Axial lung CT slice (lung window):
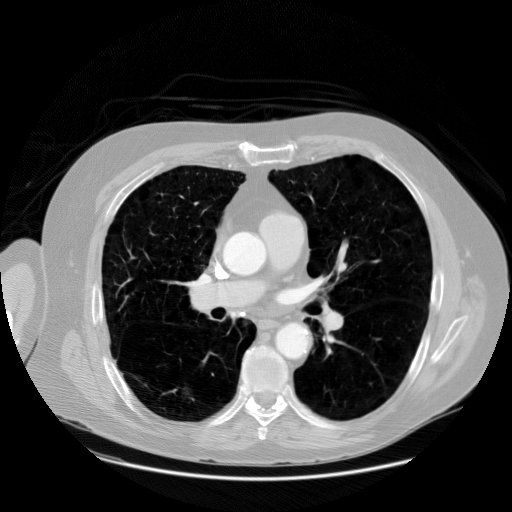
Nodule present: no